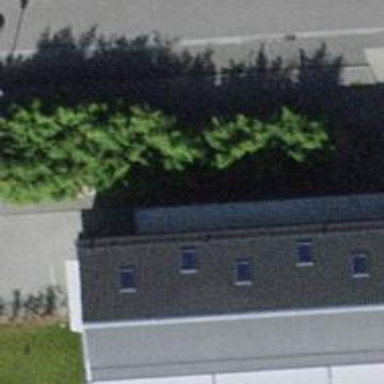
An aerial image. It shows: Urban tree with needleleaved evergreen leaves.